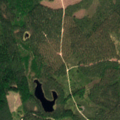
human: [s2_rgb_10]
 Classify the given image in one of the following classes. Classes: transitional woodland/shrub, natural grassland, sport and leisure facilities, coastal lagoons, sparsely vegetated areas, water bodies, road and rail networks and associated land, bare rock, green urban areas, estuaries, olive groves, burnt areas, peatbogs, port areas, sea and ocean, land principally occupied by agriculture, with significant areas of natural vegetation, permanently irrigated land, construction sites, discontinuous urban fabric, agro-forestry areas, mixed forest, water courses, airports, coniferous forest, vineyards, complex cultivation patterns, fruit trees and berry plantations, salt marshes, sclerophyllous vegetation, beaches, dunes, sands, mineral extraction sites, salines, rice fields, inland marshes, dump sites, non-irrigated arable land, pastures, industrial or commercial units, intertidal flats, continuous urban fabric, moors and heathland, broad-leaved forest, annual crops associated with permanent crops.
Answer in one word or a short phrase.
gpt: coniferous forest, transitional woodland/shrub